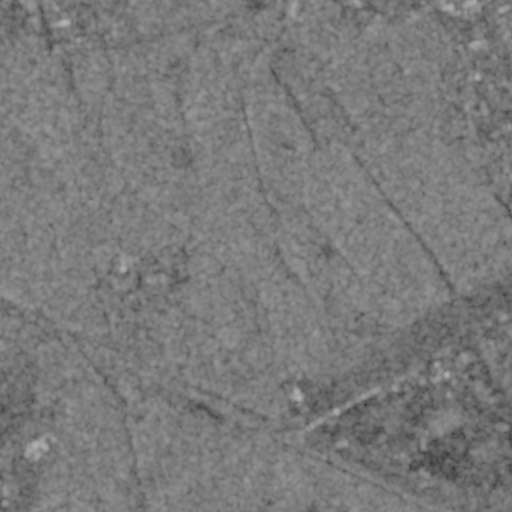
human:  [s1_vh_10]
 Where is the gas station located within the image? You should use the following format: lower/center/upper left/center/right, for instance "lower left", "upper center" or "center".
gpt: The gas station is located in the upper left of the image.
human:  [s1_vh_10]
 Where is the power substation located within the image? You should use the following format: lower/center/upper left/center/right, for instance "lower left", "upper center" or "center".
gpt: The power substation is located in the upper center of the image.
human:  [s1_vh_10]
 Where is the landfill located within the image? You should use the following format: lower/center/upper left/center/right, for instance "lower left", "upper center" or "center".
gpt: There is no landfill in the image.

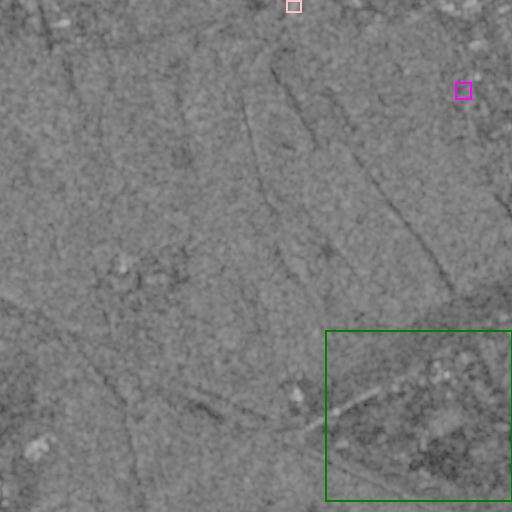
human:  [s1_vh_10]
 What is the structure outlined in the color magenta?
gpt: The structure outlined in magenta is a parking lot.
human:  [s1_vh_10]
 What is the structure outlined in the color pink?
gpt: The structure outlined in pink is a power substation.
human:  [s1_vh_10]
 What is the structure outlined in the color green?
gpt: The structure outlined in green is a quarry.
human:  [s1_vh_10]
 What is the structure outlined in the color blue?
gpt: There is no blue outline.